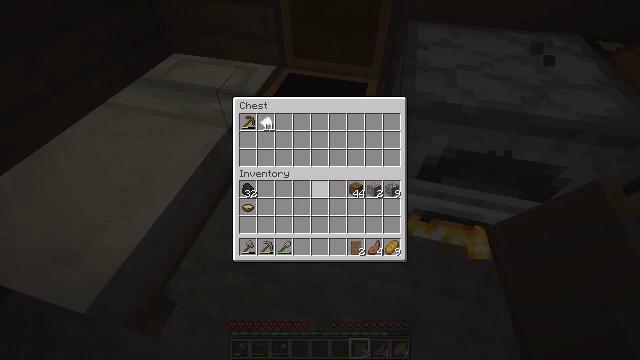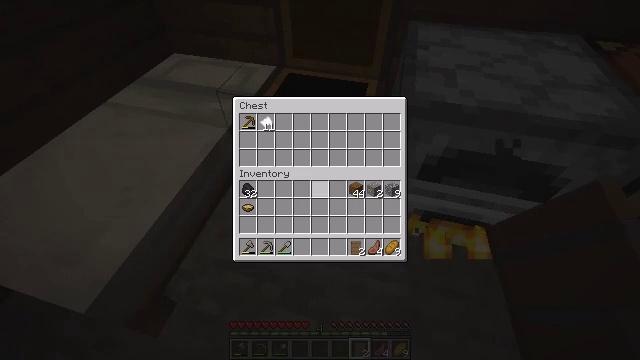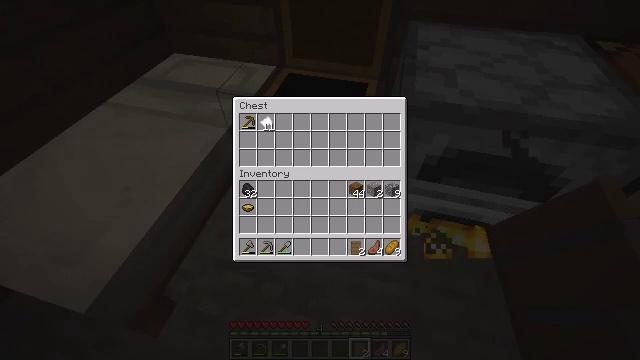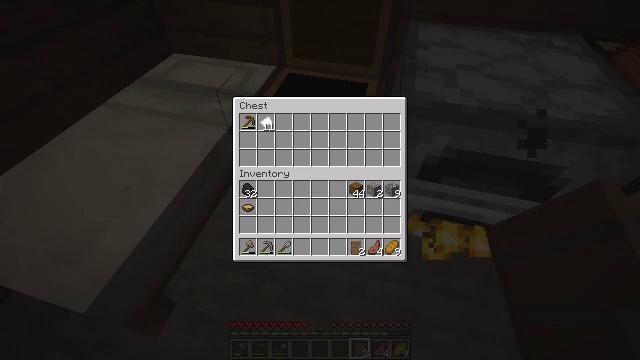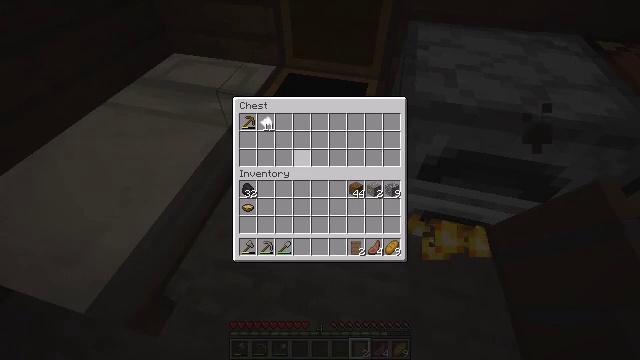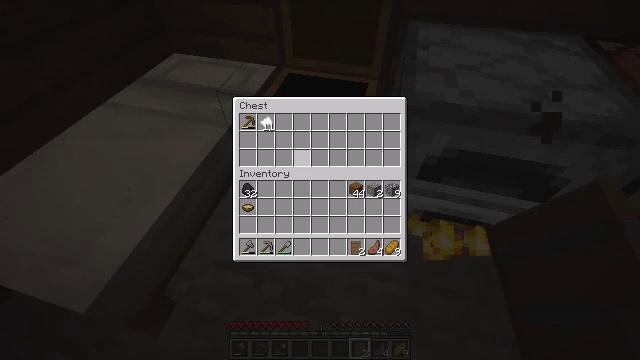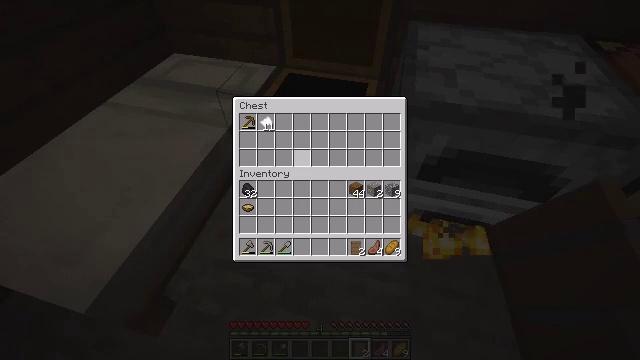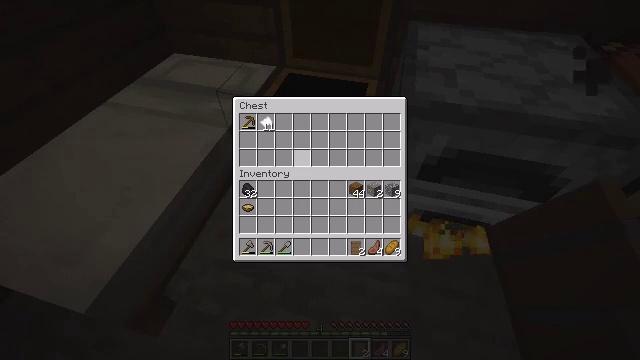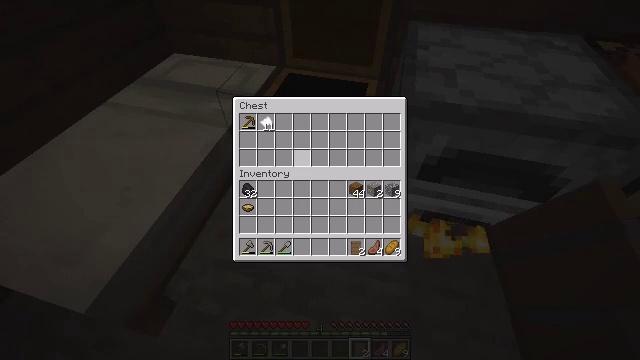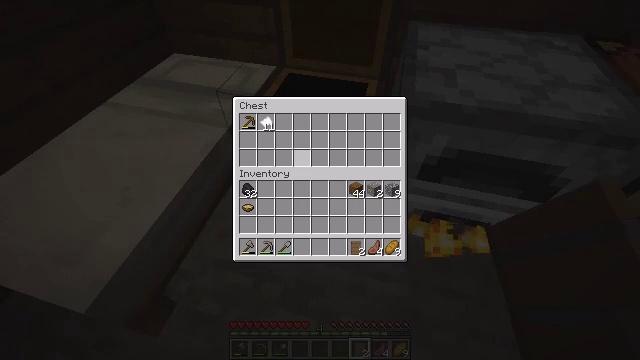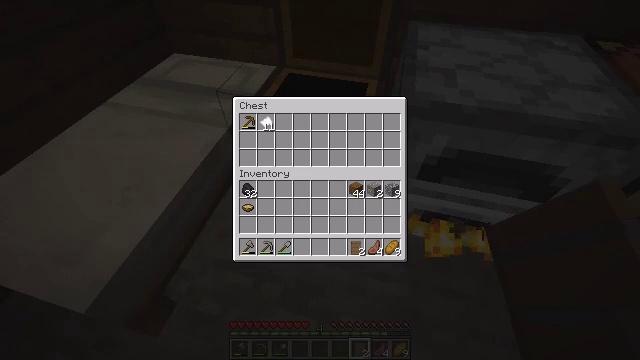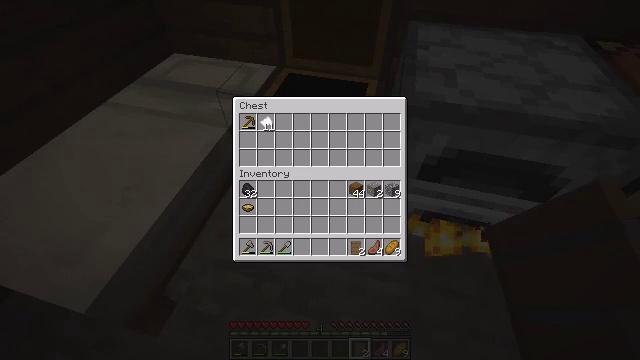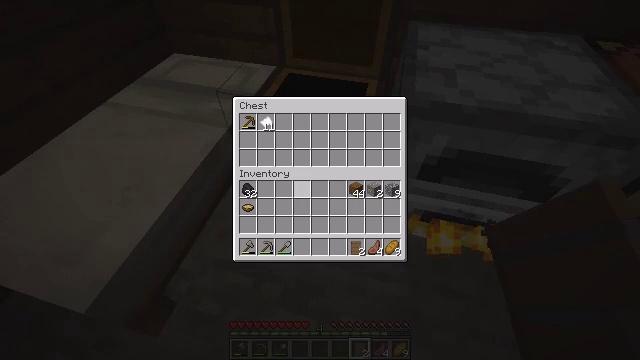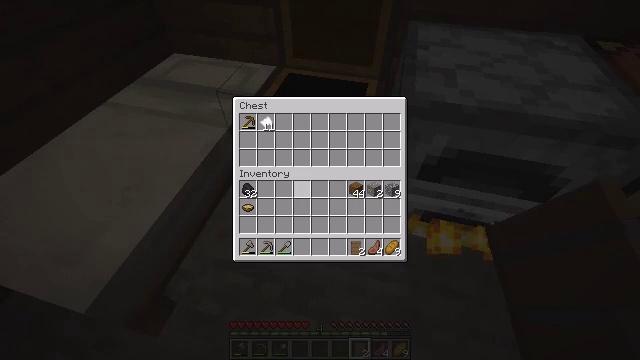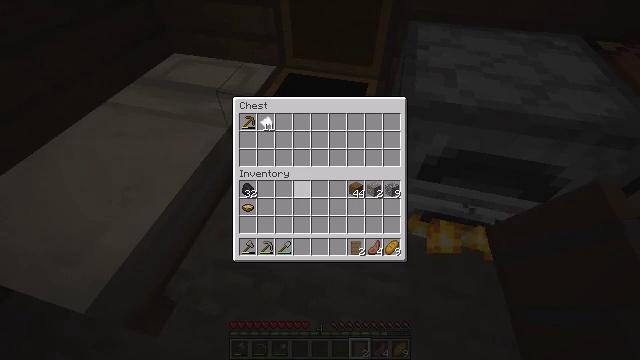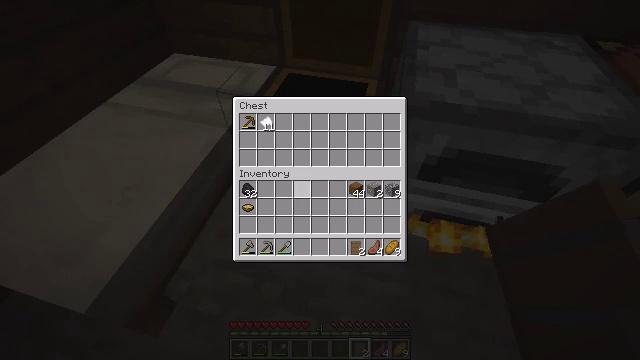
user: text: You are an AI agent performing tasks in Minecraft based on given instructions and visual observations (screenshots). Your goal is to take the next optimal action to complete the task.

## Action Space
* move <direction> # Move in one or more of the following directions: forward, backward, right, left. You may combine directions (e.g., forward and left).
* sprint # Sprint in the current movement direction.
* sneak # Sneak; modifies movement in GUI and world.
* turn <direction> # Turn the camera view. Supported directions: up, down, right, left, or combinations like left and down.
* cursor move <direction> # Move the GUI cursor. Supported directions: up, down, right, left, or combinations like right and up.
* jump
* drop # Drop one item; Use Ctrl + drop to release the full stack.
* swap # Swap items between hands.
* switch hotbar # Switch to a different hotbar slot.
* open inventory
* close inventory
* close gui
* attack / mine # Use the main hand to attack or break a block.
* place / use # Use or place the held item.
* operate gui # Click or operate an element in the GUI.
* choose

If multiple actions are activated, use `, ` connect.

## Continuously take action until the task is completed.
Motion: motion action
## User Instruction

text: Make a spruce pressure plate at the crafting table.
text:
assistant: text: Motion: sneak
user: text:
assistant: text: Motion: sneak, cursor move left and up
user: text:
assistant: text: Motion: sneak
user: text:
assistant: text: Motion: sneak
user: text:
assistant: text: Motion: sneak
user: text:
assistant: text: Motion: sneak
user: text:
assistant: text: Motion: sneak
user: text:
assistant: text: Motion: sneak
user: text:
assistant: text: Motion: sneak
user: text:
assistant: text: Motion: sneak
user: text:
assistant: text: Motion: sneak, cursor move down
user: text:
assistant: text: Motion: sneak
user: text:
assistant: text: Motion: sneak
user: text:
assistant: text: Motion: sneak
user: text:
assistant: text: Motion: sneak
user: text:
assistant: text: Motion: sneak
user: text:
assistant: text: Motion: sneak
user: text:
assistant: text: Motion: sneak
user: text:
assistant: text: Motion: sneak
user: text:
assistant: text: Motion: sneak
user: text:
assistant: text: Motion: sneak
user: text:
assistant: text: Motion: sneak
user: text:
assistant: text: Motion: sneak, cursor move right and down
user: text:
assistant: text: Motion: sneak, cursor move right and down
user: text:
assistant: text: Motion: sneak, cursor move right and down
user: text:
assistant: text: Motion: sneak, cursor move down
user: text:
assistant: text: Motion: sneak, cursor move down
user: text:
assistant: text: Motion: sneak, cursor move down
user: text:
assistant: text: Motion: sneak
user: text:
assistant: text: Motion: sneak